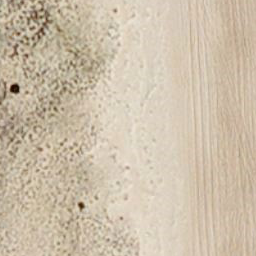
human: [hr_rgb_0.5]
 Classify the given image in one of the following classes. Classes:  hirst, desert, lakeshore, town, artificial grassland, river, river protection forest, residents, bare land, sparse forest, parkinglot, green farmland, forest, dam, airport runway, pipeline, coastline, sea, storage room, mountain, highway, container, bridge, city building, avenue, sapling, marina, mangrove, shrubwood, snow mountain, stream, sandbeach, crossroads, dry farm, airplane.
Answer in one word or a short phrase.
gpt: sandbeach